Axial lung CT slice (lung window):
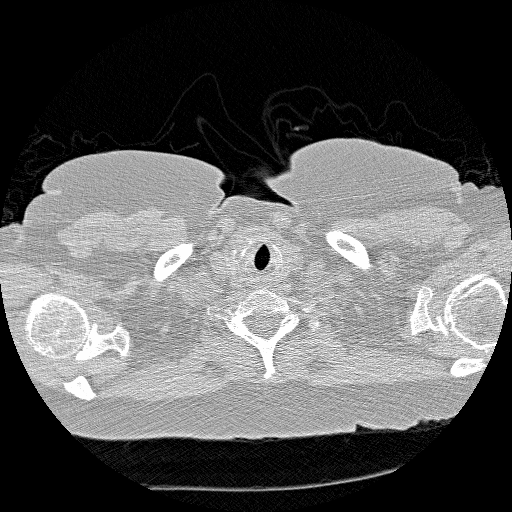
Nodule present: no